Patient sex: M
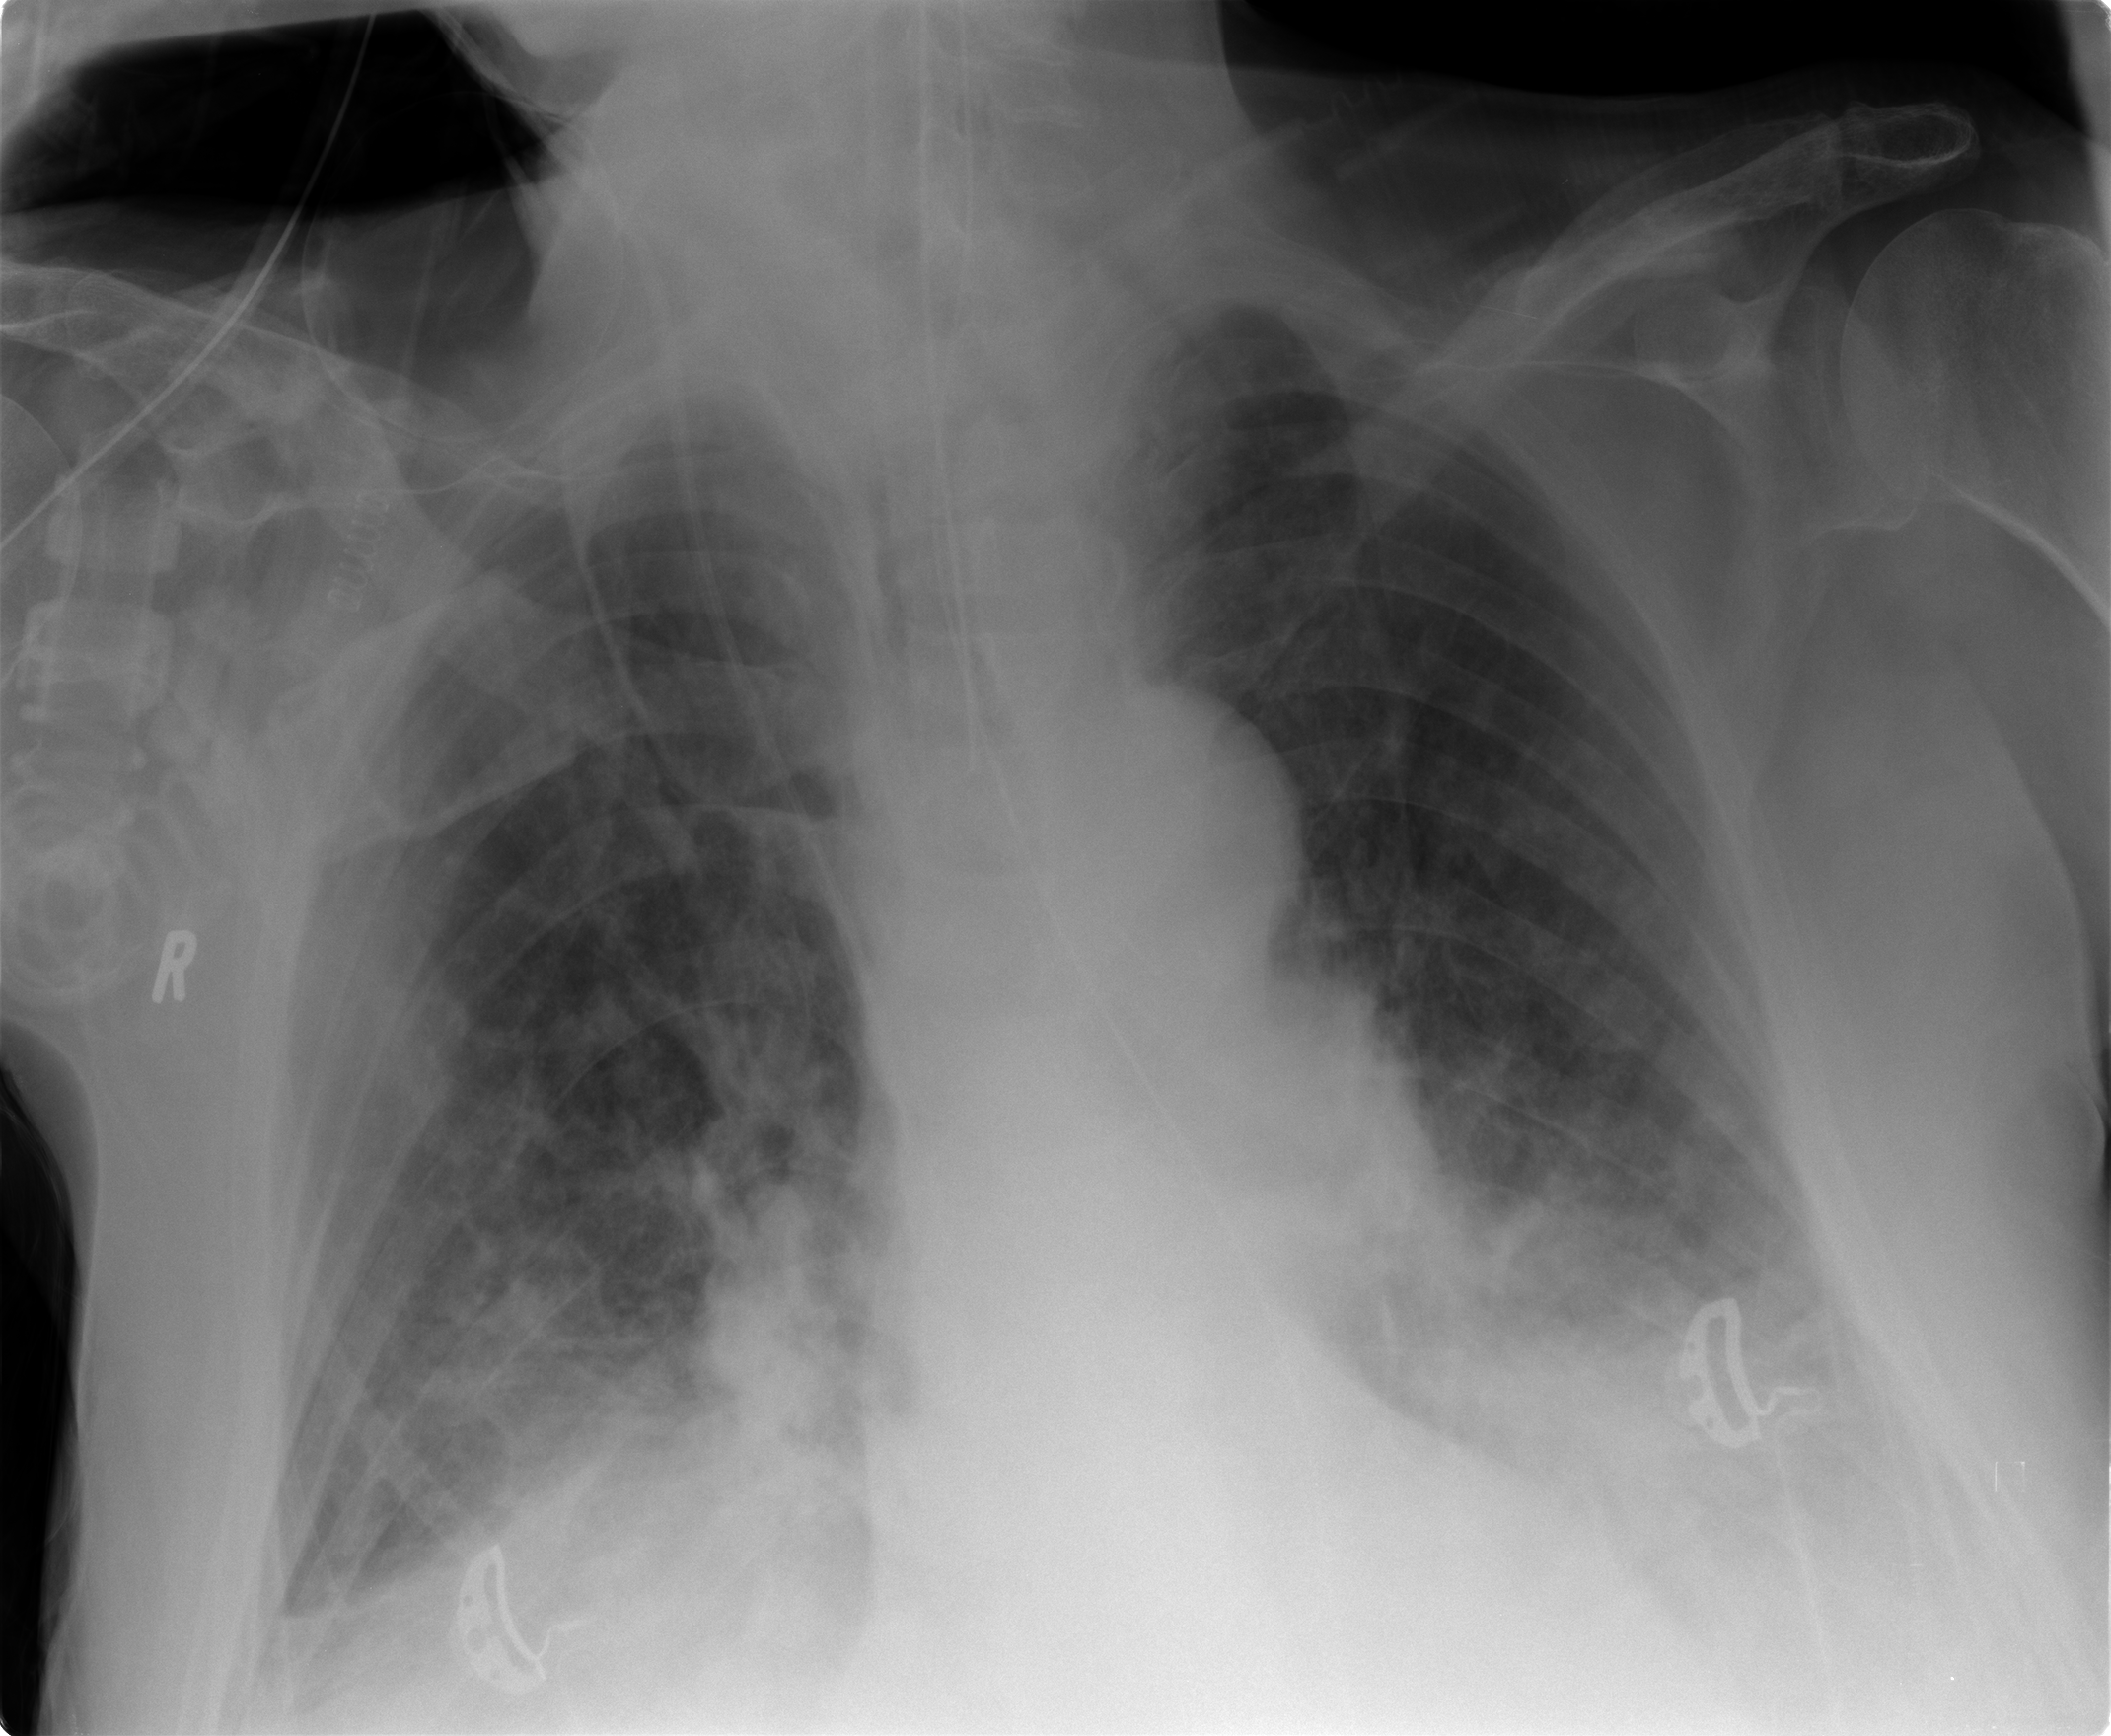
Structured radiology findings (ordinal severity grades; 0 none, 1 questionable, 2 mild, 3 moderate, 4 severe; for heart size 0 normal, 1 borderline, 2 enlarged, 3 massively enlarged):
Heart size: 2
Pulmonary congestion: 2
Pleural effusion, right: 2
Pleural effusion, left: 2
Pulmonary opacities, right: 3
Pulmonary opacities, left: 2
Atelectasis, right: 2
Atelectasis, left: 2